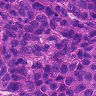
Metastatic tissue present: yes